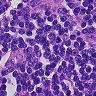
Metastatic tissue present: no